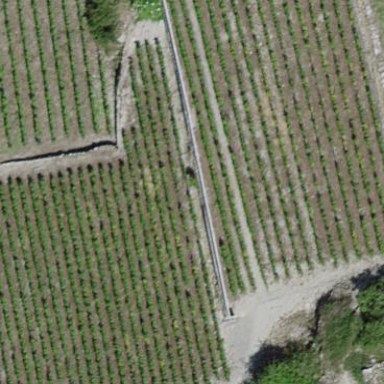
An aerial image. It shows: Vineyard growing grapes.